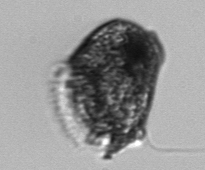
Label: Dinophysis_norvegica